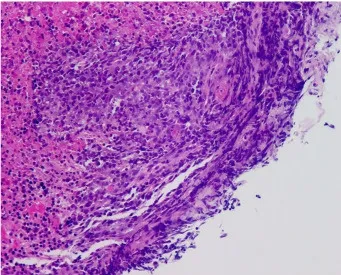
Colonoscopy and pathological results of biopsy. (H&E) The tumor cells were small round with sparse cytoplasm, round nuclei and obscure nucleoli, suggesting small round cell undifferentiated sarcoma.
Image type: pathology (h&e)